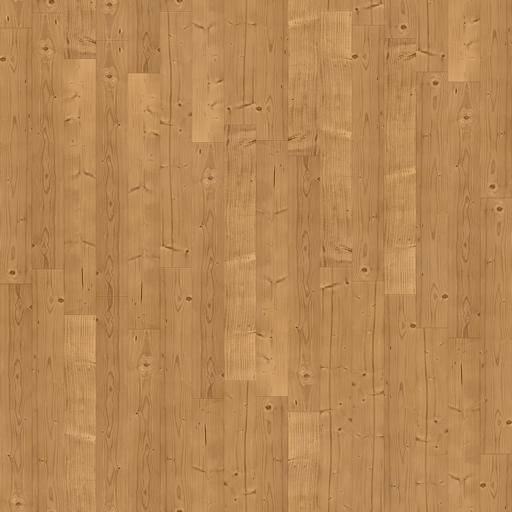
Tags: floor flooring parquet planks wood wooden